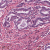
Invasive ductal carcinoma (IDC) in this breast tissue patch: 1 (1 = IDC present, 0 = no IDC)